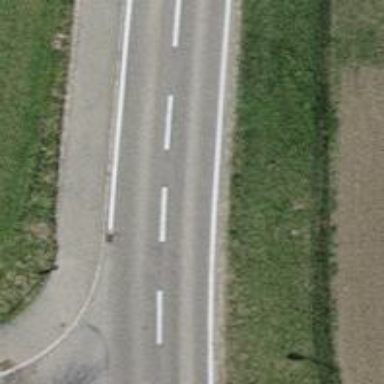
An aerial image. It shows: Asphalt road classified as tertiary.